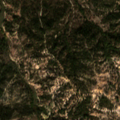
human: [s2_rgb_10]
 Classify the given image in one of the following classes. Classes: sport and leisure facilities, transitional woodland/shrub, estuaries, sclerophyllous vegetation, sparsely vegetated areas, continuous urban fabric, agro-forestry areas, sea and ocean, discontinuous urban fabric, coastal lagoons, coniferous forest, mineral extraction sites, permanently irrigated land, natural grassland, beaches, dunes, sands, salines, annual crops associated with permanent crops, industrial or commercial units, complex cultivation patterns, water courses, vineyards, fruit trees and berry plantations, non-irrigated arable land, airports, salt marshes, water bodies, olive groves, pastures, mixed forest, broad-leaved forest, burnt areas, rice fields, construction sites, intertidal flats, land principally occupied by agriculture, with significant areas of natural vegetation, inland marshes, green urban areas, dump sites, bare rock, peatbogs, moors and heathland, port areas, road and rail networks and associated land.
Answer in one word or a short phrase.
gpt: pastures, broad-leaved forest, mixed forest, transitional woodland/shrub